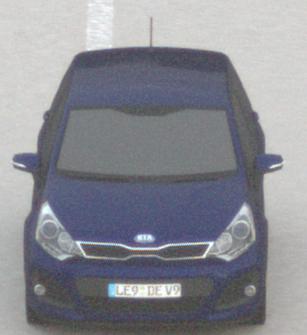
Make: KIA
Model: Rio 1.2
Detailed model: Rio (UB)
Model produced from: 2011/09
Model produced until: 2015/01
Doors: 3
Color: blue
Road condition: dry road
Daytime: sunrise or sunset
Contrast: low contrast